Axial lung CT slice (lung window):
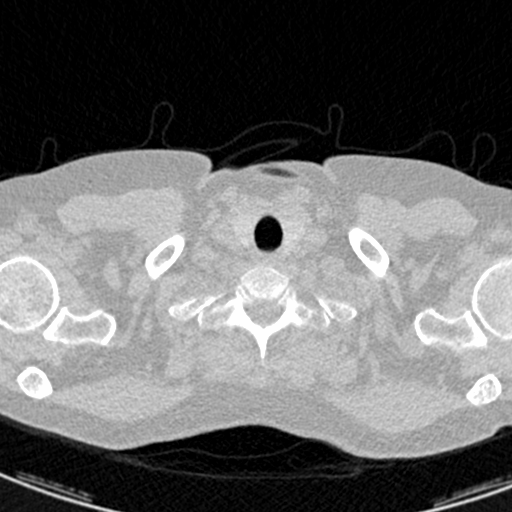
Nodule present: no